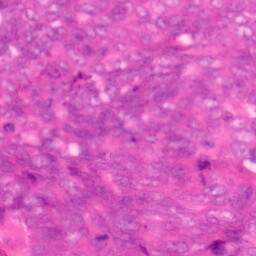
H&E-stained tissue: Colon